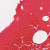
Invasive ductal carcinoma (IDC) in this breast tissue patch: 0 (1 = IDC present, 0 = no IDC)